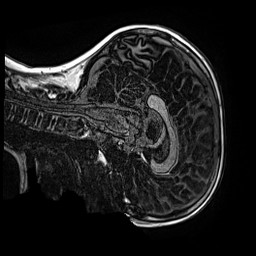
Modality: MP2RAGE
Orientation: sagittal
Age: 11
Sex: male
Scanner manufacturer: siemens
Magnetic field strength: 3 T
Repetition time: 4 s
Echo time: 0.00299 s